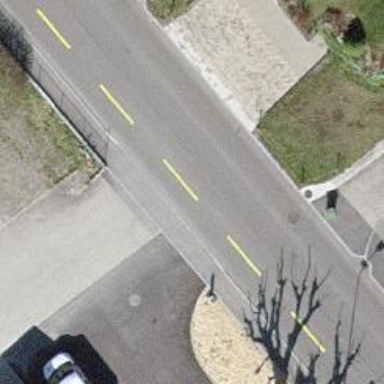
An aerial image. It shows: Crossing on the road.